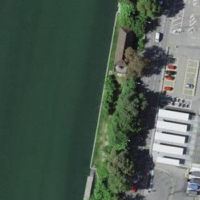
EUNIS habitat code: 15
Species observed at this site:
Phylloscopus proregulus